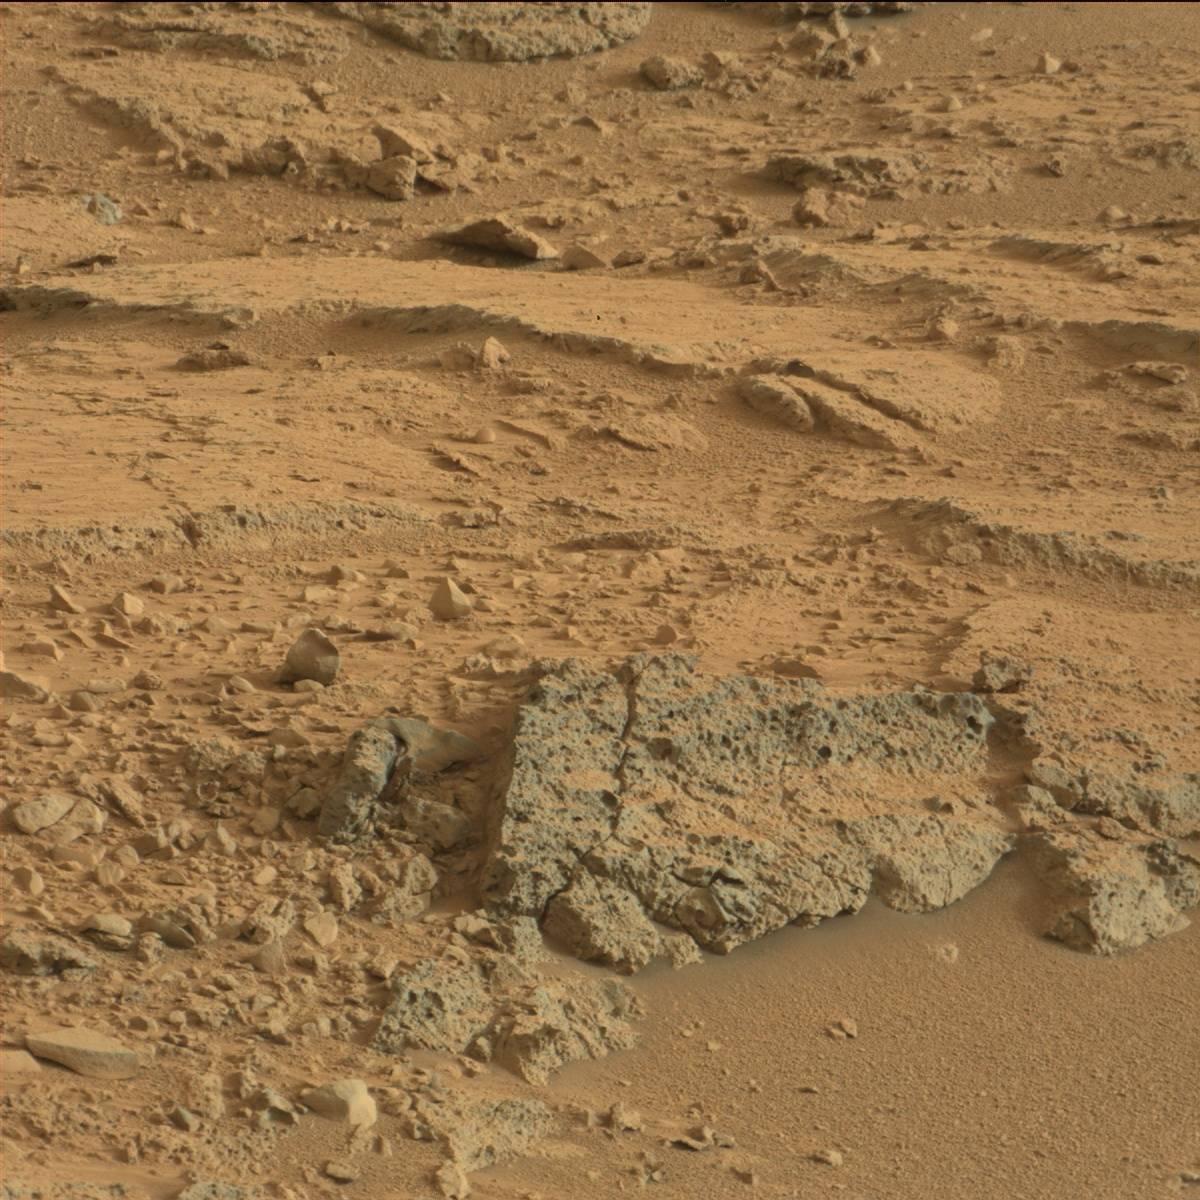
Terrain classes present: Bedrock, Rock, Sand / Soil